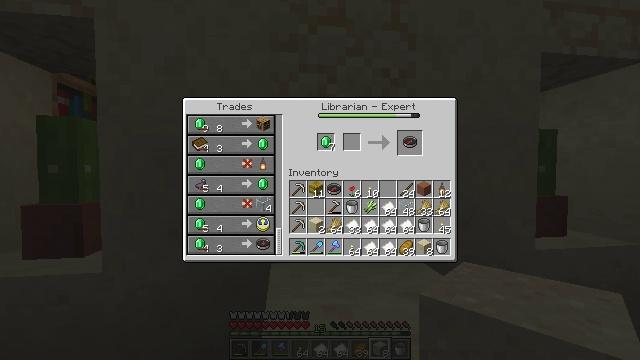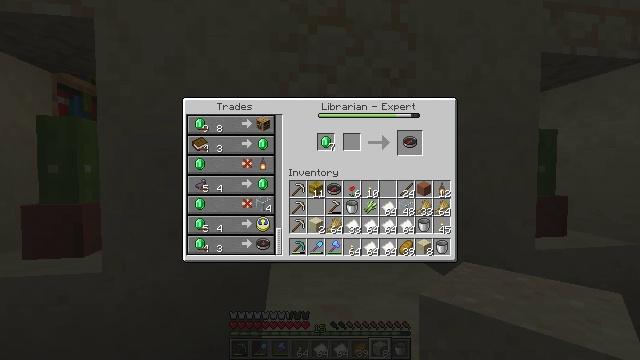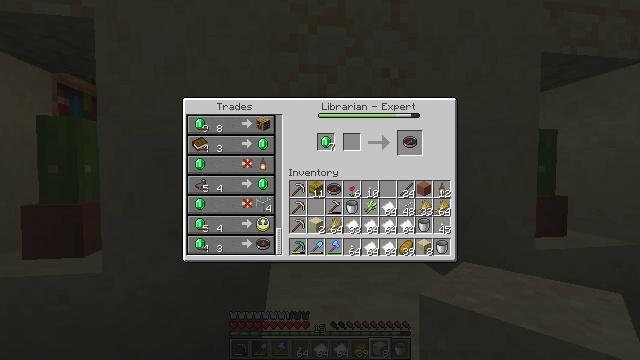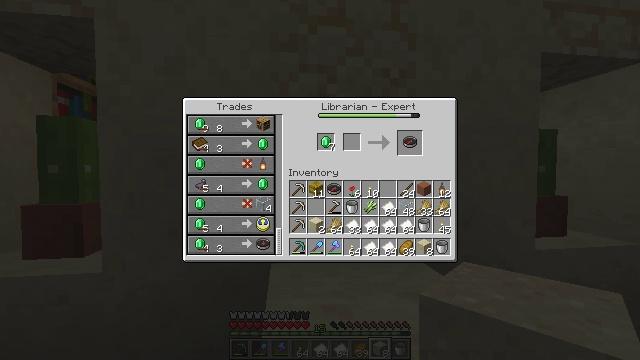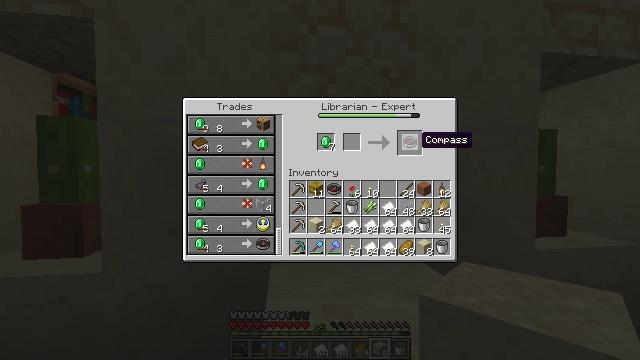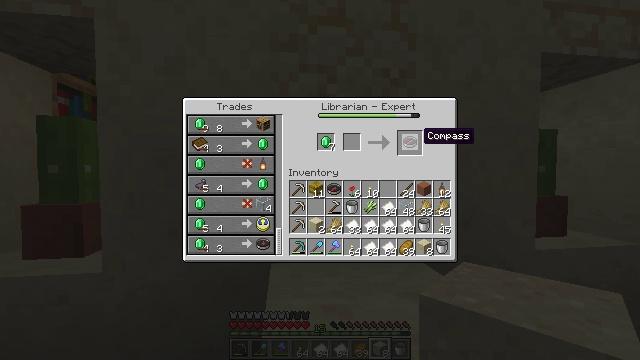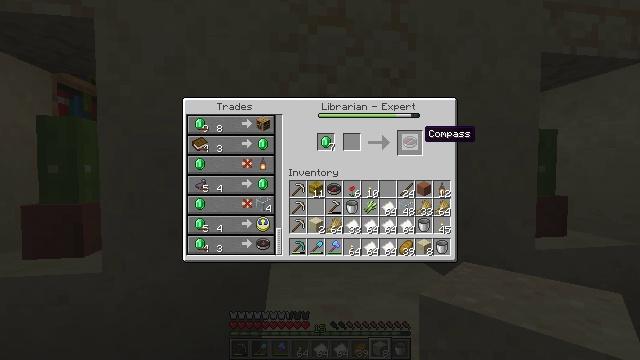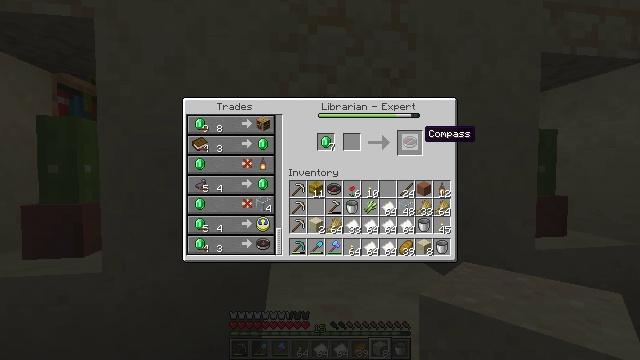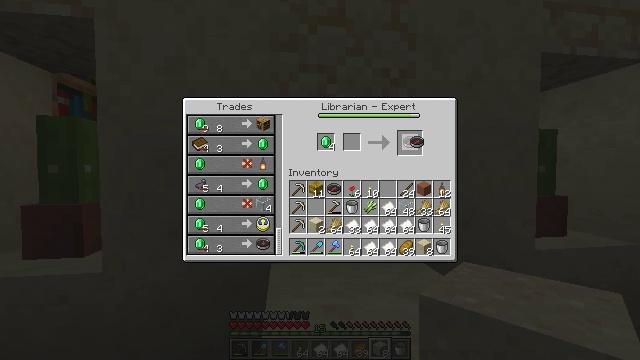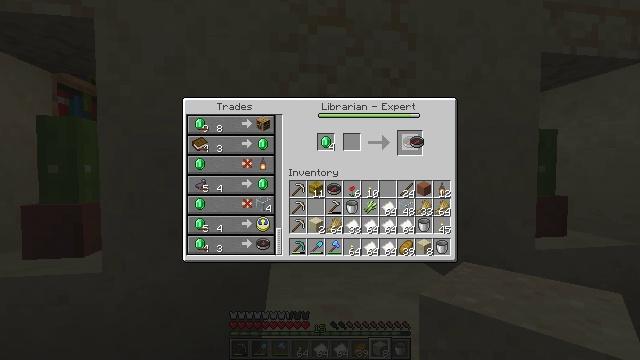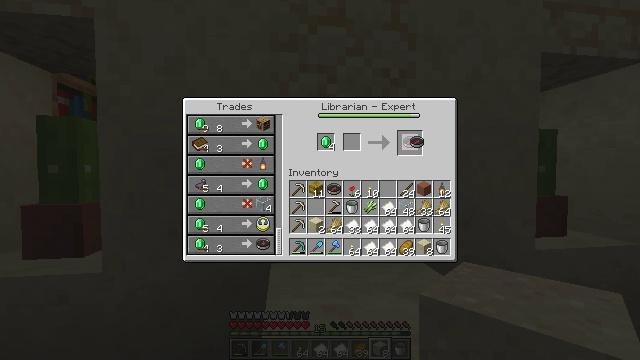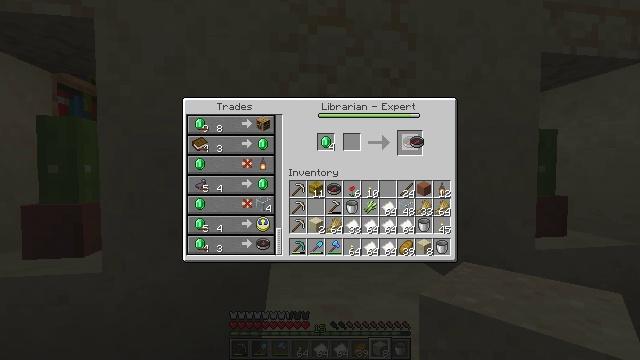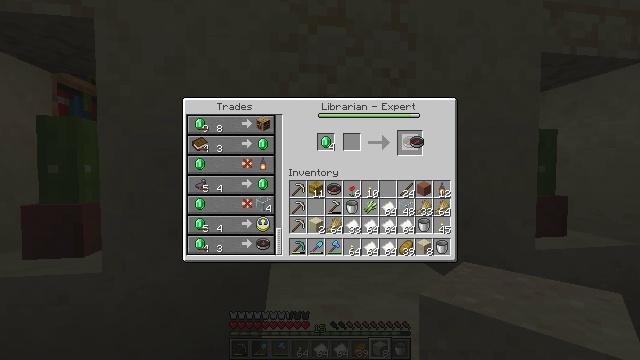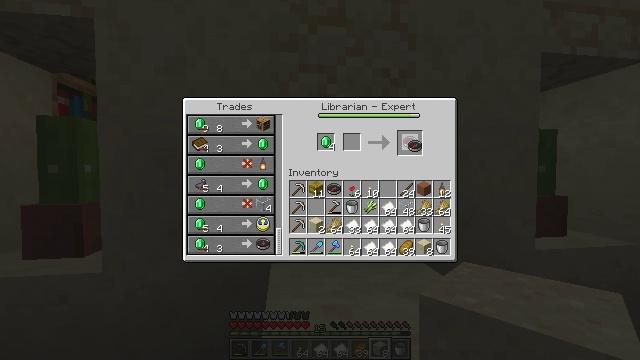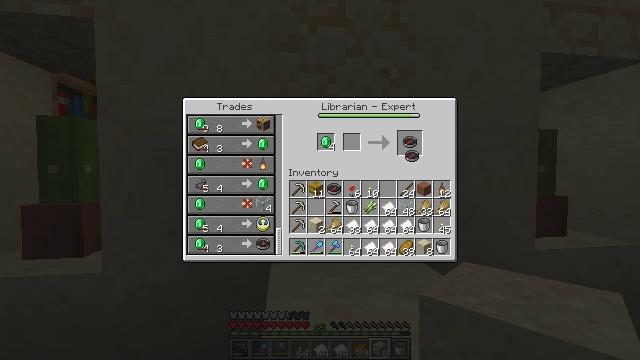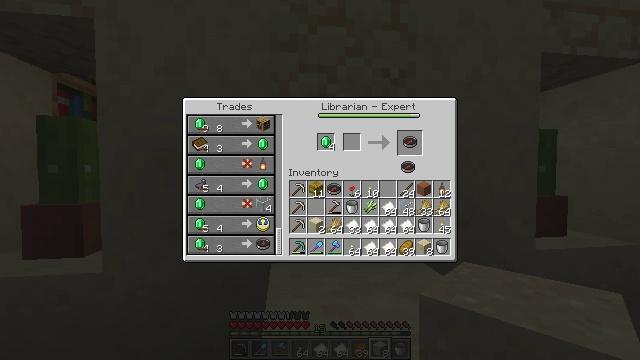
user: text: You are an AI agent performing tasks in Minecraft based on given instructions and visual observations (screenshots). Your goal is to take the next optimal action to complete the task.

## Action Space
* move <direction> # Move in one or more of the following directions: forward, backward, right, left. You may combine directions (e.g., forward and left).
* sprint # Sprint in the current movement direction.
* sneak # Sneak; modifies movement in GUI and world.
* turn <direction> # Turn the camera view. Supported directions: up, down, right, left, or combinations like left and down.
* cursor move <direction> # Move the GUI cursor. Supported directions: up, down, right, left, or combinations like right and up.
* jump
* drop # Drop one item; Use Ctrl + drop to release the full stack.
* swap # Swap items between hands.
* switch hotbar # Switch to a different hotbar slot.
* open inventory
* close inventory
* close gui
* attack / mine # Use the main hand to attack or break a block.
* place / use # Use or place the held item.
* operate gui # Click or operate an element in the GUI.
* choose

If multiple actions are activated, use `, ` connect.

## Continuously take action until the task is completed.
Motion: motion action
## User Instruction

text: Build a compass by arranging iron ingots and redstone in the crafting table.
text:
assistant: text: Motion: cursor move right and up
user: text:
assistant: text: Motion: cursor move right and up
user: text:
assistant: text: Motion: cursor move right
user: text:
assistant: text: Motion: no_op
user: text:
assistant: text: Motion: no_op
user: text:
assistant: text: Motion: no_op
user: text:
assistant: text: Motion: no_op
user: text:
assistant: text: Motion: operate gui
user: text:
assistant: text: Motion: operate gui
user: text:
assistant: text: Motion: operate gui
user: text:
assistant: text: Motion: no_op
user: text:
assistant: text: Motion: no_op
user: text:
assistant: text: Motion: no_op
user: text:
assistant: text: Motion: cursor move down
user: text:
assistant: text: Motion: cursor move down
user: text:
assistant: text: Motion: cursor move down
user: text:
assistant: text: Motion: no_op
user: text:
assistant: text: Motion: no_op
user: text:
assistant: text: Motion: no_op
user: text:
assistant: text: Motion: no_op
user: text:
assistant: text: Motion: no_op
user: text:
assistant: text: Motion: no_op
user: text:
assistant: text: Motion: no_op
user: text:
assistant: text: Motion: no_op
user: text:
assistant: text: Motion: no_op
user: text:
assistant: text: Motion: no_op
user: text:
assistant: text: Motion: no_op
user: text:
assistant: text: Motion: cursor move left
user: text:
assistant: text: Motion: cursor move left
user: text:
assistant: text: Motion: no_op